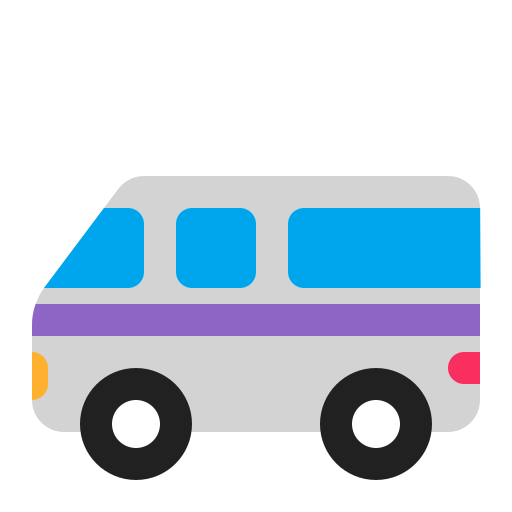
minibus flat